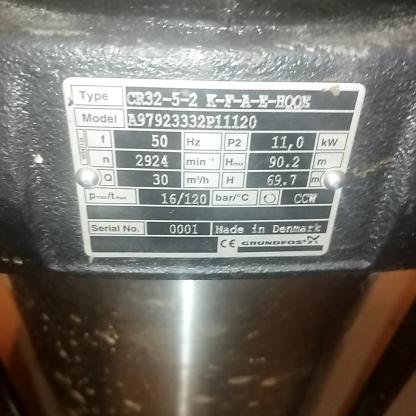
Klasa: tabliczka-znamionowa